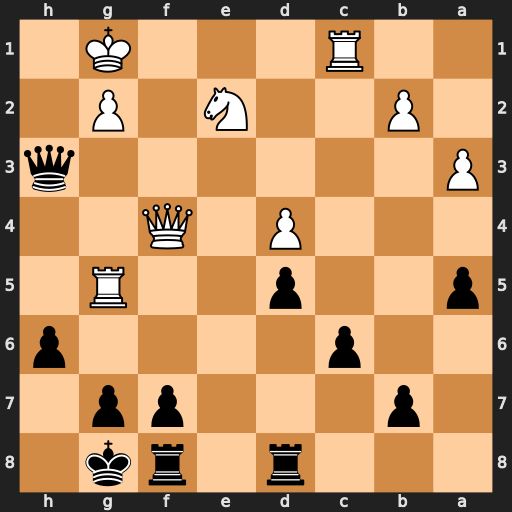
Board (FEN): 3r1rk1/1p3pp1/2p4p/p2p2R1/3P1Q2/P6q/1P2N1P1/2R3K1
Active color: b
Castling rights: -
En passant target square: -
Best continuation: hxg5 gxh3 gxf4